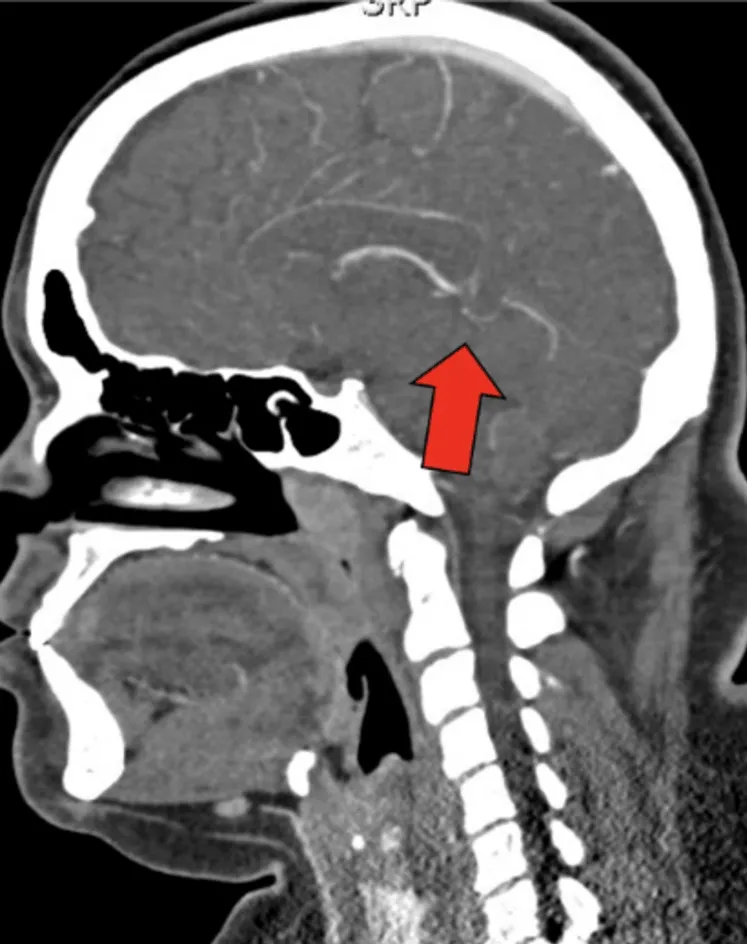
Sagittal CTA image demonstrating right P3 segmental stenosis.
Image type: radiology (ct)